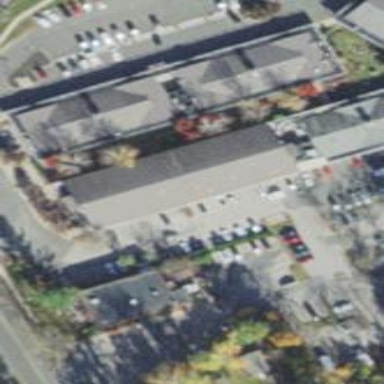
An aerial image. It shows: Commercial building.